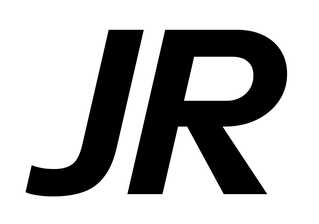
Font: InstrumentSans-Italic_Bold_Italic